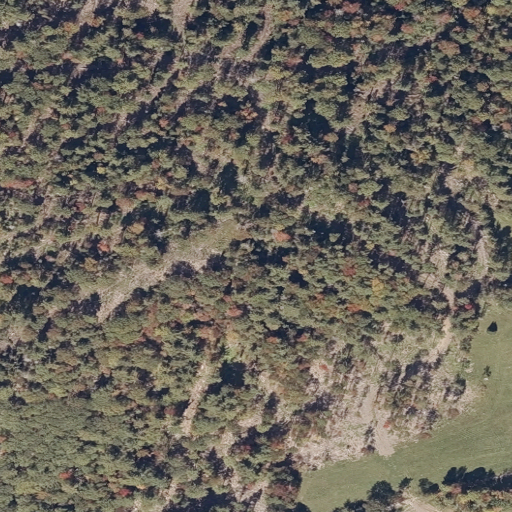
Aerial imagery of mountain in Maine named Robertson Mountain containing evergreen forest, grassland, deciduous forest, mixed forest, and pasture